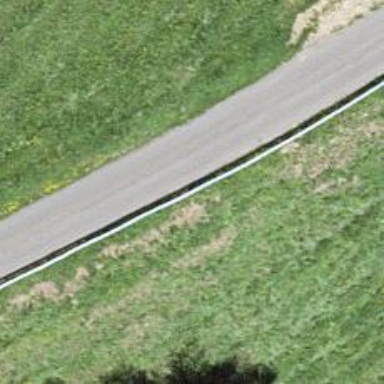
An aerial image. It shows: Guard rail.